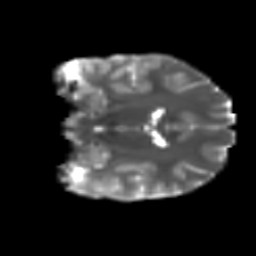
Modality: T2w
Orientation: coronal
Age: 14
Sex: male
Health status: ill
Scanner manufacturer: ge
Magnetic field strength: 3 T
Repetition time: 6.752 s
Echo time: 0.079 s